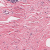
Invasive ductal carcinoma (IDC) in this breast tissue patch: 0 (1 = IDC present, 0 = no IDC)